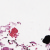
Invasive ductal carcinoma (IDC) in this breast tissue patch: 0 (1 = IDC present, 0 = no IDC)